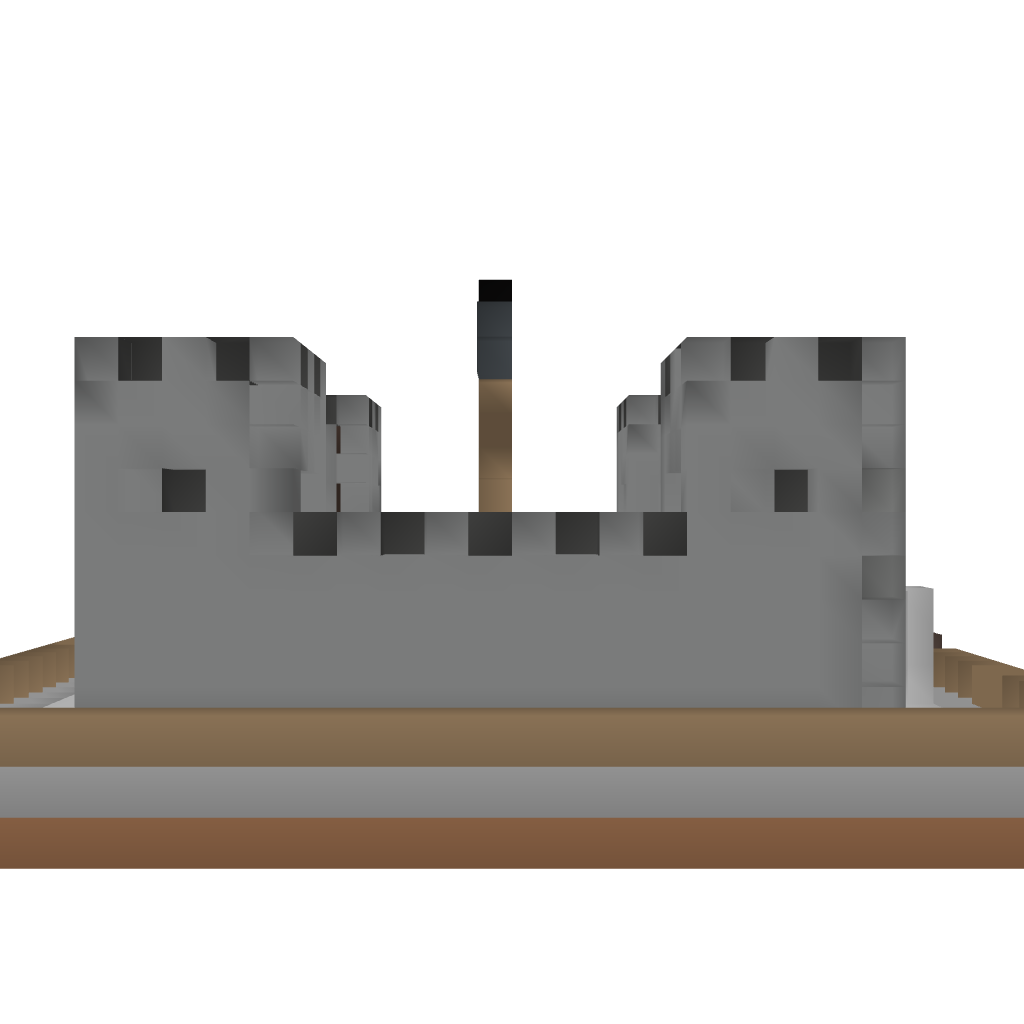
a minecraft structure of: Small Medieval Castle